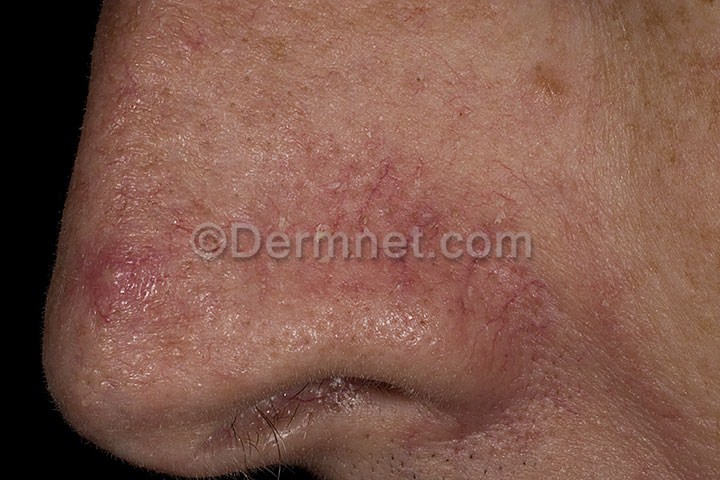
Disease: Psoriasis pictures Lichen Planus and related diseases